Question: this is my code:
'''
$(document).ready(function () {
$("input").focus(function () {
$(this).css('outline-color', '#559FFF');
$(this).blur(function () {
$(this).css("outline-color", "#FF0000");
});
});
$("input").click(function () {
var value = $(this).val(function () {
$(this).html("");
});
});
$(".awesome").click(function () {
var toStore = $("input[name=name]").val();
if (!/^[A-Za-z]+ [A-Za-z]+$/.test(toStore)) {
alert("You Must Put a Valid Name");
} else {
$("#contain").children().fadeOut(1000);
$("#contain").delay(1000).queue(function () {
$("#contain").append("<h1>Welcome to My Quiz : " + toStore + "</br>" +
"Youll Get 10 Questions To Answer </br> " +
"Here Is the First One:Who is Prime Minister of the United Kingdom? </h1>");
var allQuestions = {
outquestions:{
question1 : { quest: "Who is Prime Minister of the United Kingdom?",
choices: ["David Cameron","Gordon Brown","Winston Churchill","Tony Blair"],
correctAnswer: "David Cameron"},
question2 : { quest: "whats dad name?",
choices: ["David ","Gordon ","Winston ","Tony "],
correctAnswer: "David"}
},
correctAnswers: 0
};
var outquestions = allQuestions["outquestions"];
for (var question in outquestions) {
$("#contain").append("<p>(outquestions[question][quest]</p>");
for (var choice in outquestions[question]["choices"]) {
$("h1").append("<form><input type='radio' name=question value=choice></form>");
}
}
$("#contain").append("<form><input type='submit' value='submit'></form>");
$("#contain").on("click", "input[name=submit]", function () {
});
});
}
});
});
'''
i want this section to loop through the questions and write between with:
'''
var outquestions = allQuestions["outquestions"];
for (var question in outquestions) {
$("#contain").append("<p>(outquestions[question][quest]</p>");
for (var choice in outquestions[question]["choices"]) {
$("h1").append("<form><input type='radio' name=question value=choice></form>");
}
}
$("#contain").append("<form><input type='submit' value='submit'></form>");
'''
afterwads i want all my answers of the qestion that is been looped Any given time to display the radio buttons and the value of the radio buttons buttons instaed i get what you see in the picture.
what is wrong here?
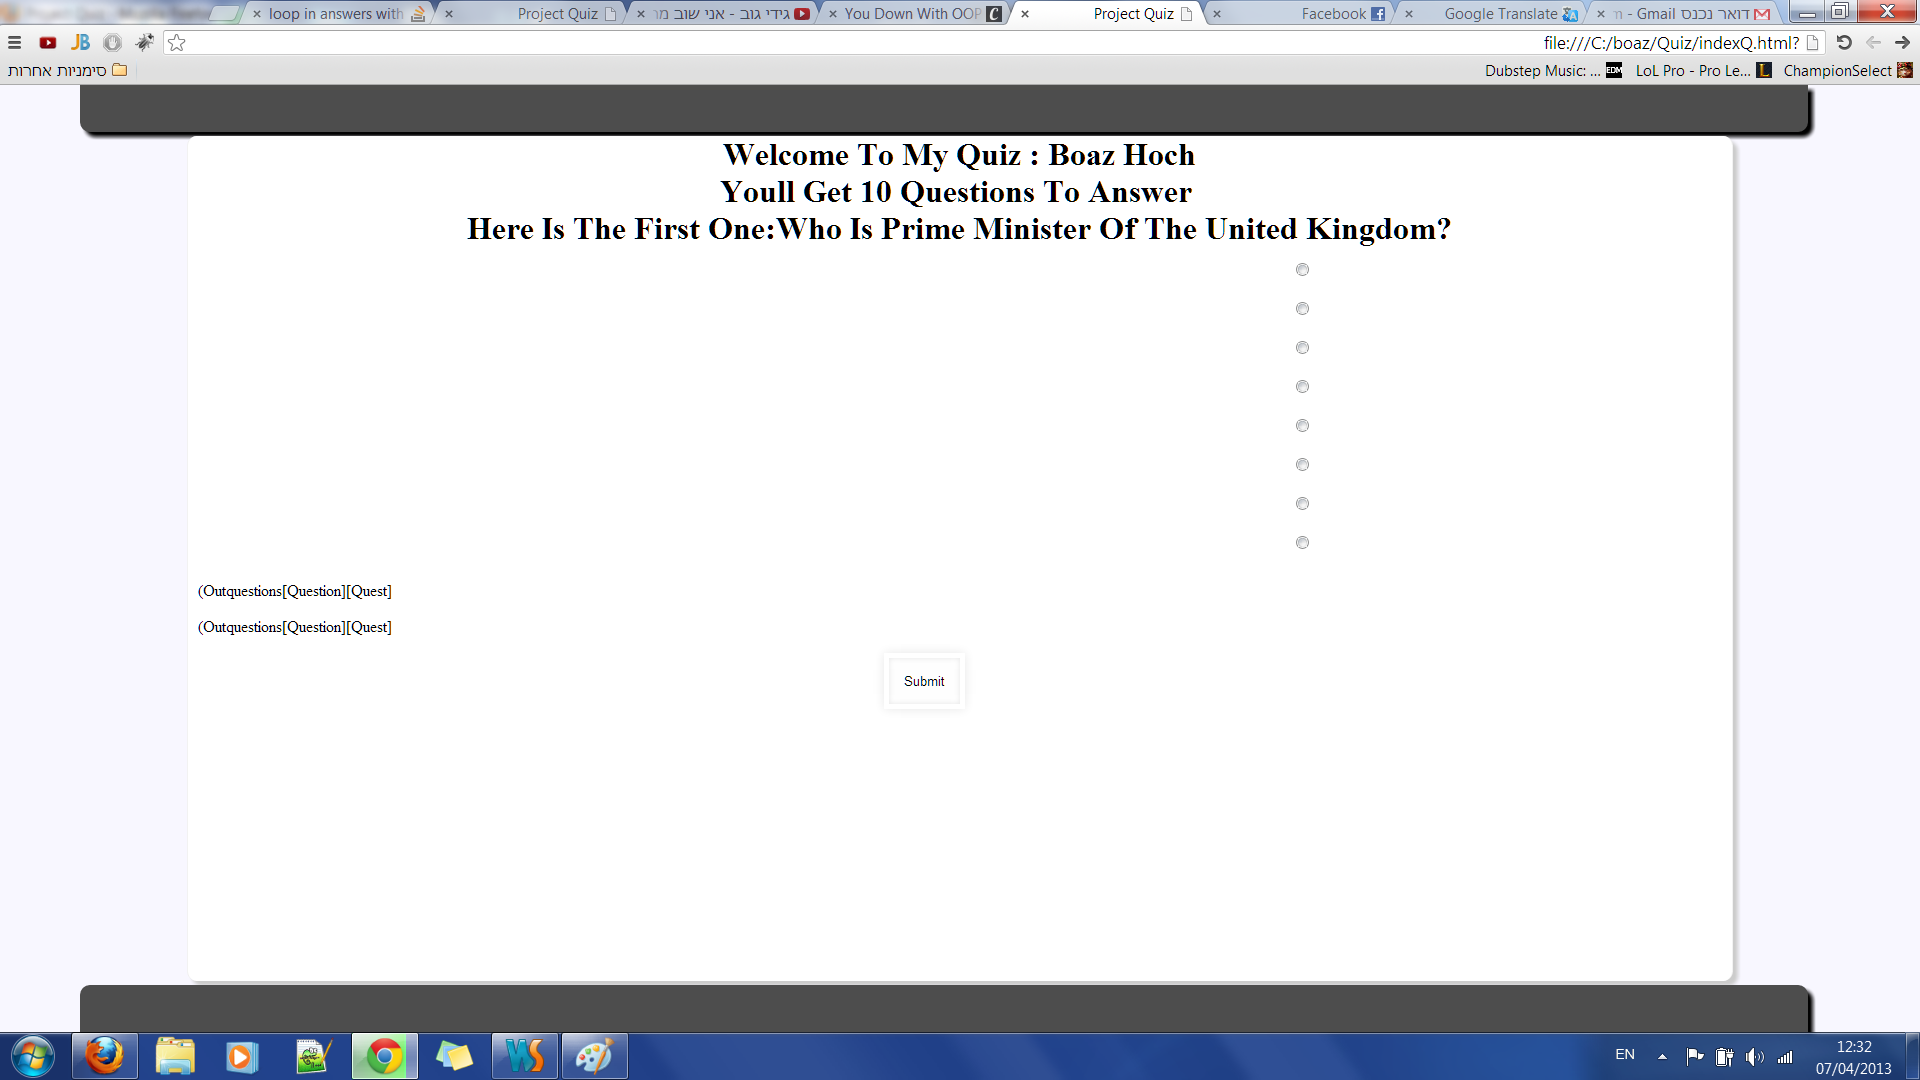
Answer: Try something like this:
'''
var outquestions = allQuestions["outquestions"];
for (var question in outquestions) {
$("#contain").append("<p>(outquestions[question][quest]</p>");
for (var choice in outquestions[question]["choices"]) {
$("#contain").append("<h1><input type='radio' name=question value=choice></h1>");
}
}
$("#contain").append("<input type='submit' value='submit'>");
$("#contain").on("click", "input[name=submit]", function () {});
'''
I havent tested the above code, but it should put your options in between your questions.